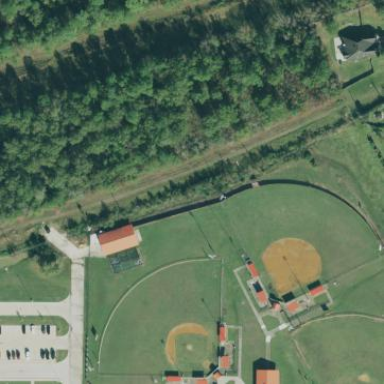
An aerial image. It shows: Baseball pitch for leisure land.